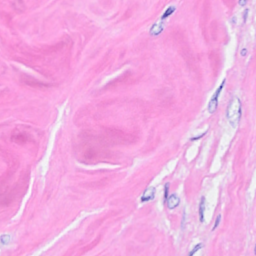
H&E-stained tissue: Breast